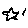
Label: star